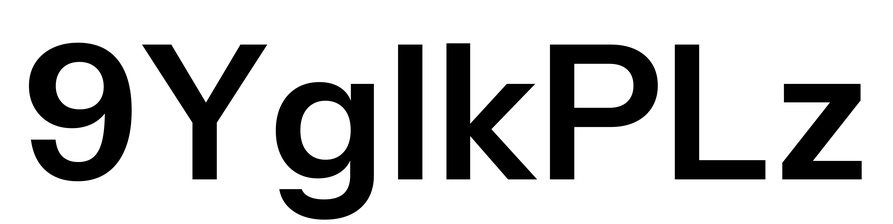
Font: InstrumentSans_SemiBold